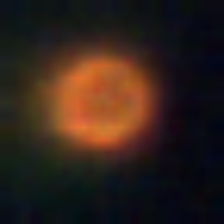
Taxon: NanoPlankton
Group: Other